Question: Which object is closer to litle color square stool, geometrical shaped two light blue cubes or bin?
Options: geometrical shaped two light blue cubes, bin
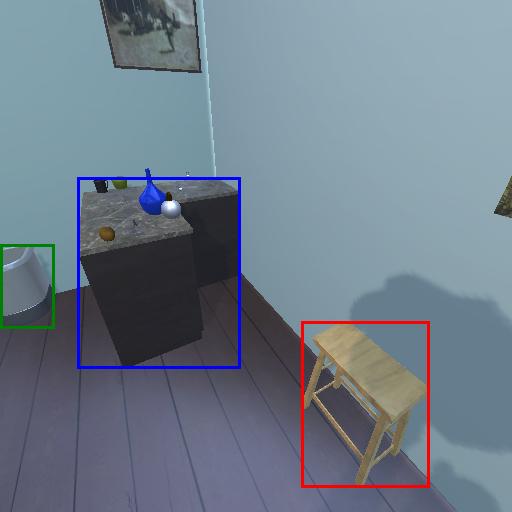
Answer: geometrical shaped two light blue cubes